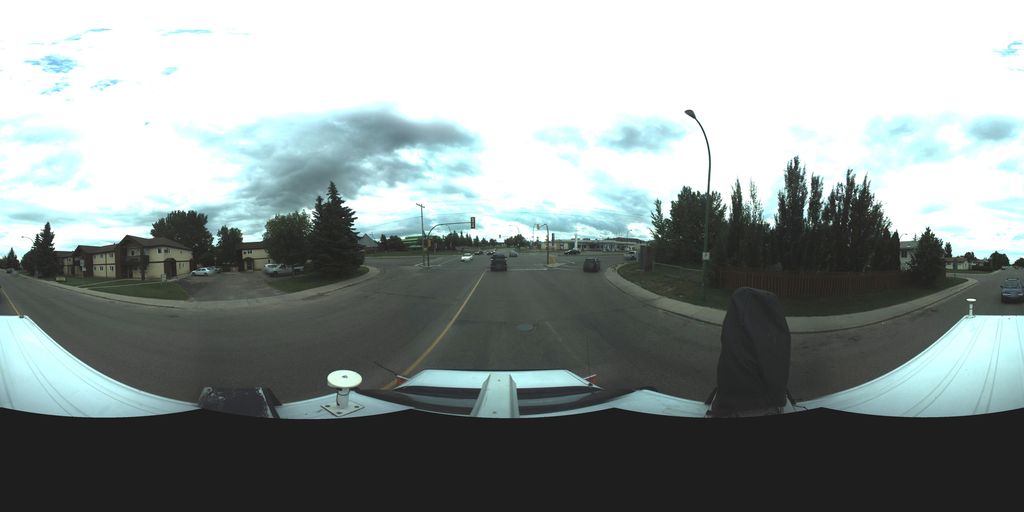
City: saskatoon